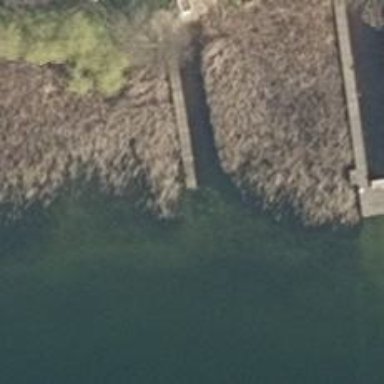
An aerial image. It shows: Man-made pier.